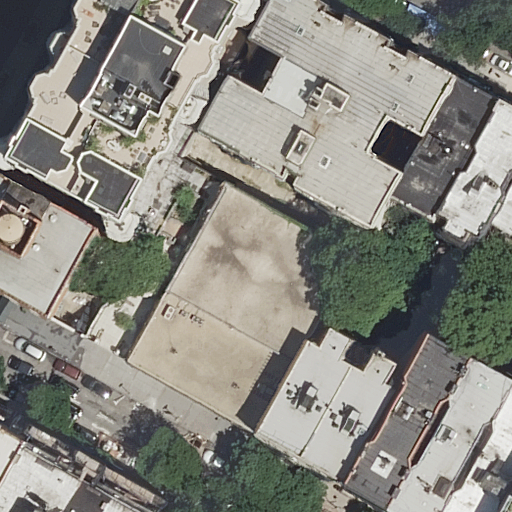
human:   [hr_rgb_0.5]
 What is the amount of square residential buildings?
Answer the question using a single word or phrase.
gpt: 0

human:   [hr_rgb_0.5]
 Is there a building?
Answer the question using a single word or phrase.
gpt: yes

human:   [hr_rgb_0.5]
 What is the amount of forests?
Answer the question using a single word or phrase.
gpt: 0

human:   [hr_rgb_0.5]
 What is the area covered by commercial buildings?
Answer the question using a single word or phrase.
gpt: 0m2

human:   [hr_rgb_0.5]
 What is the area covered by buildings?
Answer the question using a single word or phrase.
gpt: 6465m2

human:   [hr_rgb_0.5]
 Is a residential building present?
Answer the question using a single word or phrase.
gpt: yes

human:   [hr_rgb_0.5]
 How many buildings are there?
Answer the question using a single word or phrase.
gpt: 16

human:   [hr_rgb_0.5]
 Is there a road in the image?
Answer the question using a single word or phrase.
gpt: yes

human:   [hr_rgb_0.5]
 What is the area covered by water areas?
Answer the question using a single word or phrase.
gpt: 0m2

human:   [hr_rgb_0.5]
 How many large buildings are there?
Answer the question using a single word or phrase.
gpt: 4

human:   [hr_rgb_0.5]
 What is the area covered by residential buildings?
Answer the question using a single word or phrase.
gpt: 6465m2

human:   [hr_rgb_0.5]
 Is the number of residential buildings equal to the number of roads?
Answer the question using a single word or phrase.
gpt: no

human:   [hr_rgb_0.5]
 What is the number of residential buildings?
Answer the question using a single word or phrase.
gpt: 16

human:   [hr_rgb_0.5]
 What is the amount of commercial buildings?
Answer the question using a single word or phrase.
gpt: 0

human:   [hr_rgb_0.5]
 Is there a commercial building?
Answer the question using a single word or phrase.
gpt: no

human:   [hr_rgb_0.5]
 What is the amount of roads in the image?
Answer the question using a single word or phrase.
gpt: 2

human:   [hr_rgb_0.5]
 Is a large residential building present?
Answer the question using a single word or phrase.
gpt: yes

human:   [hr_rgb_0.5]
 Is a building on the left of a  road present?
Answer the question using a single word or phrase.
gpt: yes

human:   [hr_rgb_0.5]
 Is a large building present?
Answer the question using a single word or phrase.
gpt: yes

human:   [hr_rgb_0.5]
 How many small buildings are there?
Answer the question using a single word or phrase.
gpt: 4

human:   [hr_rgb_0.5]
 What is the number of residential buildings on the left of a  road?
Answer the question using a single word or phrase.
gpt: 9

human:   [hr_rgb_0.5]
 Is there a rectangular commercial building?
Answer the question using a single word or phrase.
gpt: no

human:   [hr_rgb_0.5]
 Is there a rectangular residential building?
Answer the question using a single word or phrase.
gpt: yes

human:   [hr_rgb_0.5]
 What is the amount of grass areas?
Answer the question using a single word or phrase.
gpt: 0

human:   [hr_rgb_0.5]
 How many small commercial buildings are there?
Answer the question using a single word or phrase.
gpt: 0

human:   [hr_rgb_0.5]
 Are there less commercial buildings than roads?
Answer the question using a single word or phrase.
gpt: yes

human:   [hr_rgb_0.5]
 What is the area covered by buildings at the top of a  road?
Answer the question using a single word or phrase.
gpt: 4492m2

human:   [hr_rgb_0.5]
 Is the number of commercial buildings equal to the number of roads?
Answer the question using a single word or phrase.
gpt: no

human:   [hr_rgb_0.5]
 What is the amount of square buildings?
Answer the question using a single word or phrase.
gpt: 0

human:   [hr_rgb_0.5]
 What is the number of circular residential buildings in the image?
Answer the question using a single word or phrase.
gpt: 0

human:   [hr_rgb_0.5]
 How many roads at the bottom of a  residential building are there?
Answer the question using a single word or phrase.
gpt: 1

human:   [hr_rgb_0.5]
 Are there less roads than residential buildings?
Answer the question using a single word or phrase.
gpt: yes

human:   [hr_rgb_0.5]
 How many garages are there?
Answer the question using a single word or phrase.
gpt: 0

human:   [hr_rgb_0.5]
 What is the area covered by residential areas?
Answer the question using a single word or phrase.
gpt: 0m2

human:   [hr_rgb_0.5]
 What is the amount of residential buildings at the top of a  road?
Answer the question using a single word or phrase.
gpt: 8

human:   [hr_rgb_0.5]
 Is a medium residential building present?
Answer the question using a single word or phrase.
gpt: yes

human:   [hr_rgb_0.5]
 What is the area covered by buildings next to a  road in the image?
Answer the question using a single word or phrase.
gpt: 6465m2

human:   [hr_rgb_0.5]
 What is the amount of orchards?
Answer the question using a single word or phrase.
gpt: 0

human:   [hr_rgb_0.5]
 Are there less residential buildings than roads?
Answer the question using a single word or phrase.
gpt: no

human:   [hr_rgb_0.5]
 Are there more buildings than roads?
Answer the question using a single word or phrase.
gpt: yes

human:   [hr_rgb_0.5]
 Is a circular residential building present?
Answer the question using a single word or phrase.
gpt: no

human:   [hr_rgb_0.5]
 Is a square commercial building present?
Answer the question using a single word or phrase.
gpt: no

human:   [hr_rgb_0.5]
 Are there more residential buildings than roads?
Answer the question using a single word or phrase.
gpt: yes

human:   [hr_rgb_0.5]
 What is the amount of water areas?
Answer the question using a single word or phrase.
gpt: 0

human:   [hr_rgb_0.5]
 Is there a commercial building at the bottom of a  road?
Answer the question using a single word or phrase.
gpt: no

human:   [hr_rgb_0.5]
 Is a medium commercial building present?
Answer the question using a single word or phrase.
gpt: no

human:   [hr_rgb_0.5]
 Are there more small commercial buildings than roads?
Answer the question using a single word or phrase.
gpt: no

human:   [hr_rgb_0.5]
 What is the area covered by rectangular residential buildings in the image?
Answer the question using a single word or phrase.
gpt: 2400m2

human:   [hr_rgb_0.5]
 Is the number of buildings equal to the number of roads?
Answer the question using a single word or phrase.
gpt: no

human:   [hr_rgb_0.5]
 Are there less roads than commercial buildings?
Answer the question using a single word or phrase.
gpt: no

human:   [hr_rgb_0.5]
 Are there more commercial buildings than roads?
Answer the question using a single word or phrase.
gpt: no

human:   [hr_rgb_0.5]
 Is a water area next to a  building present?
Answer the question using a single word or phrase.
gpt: no

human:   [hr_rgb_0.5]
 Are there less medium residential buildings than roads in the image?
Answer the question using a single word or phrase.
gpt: no

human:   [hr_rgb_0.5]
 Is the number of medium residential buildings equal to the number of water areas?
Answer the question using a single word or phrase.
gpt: no

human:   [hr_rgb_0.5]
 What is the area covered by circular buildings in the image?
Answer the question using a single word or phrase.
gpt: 0m2

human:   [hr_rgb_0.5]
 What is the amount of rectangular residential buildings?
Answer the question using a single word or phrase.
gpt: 9

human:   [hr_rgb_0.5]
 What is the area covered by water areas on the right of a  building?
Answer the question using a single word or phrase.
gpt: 0m2

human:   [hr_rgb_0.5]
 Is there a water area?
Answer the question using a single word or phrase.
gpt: no

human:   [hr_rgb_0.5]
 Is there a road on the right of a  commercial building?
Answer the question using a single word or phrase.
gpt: no

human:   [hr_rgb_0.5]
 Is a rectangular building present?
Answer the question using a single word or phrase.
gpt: yes

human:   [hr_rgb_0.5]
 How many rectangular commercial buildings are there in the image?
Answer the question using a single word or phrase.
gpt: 0

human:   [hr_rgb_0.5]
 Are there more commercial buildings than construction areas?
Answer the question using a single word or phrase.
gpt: no

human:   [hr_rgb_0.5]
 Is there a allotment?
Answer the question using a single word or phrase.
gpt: no

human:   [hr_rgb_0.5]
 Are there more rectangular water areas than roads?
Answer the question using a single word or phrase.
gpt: no